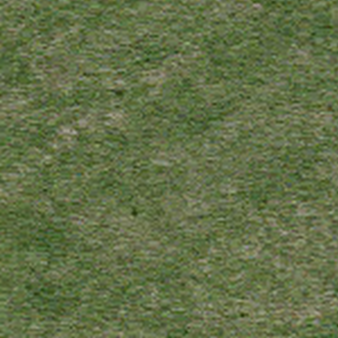
Label: other